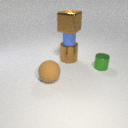
small green metal cylinder in front of large brown metal cylinder